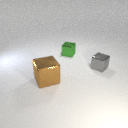
small green metal cube behind small gray metal cube